Field crop: maize
Growth stage: 2
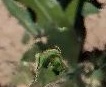
Species: maize